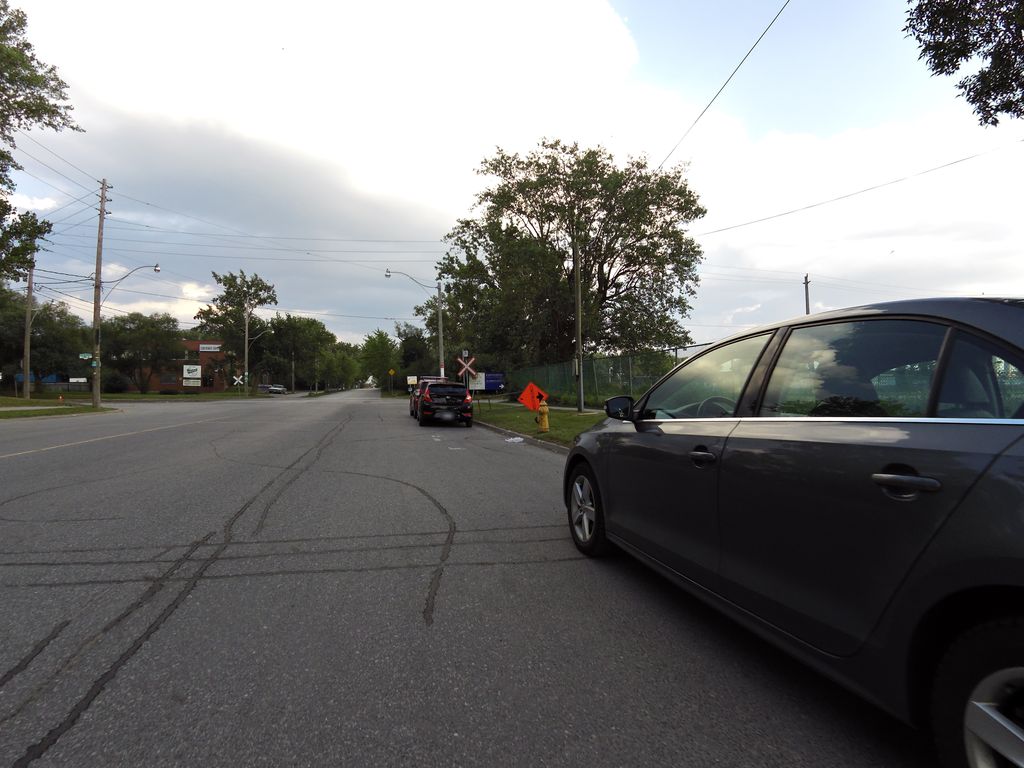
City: toronto